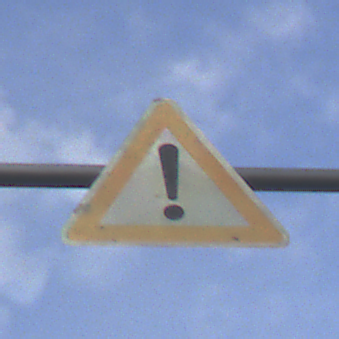
Verkehrszeichen: Gefahrenstelle
Umgebung: Outdoor, Suburban
Tageszeit: MorningAfternoon
Wetter: PartlyCloudy
Licht: Natural
Jahreszeit: NotSpecified
Kontrast: MediumContrast